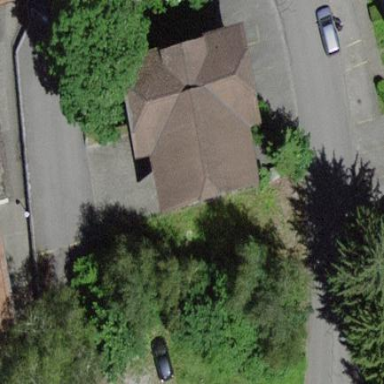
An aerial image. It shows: Building with hipped roof.